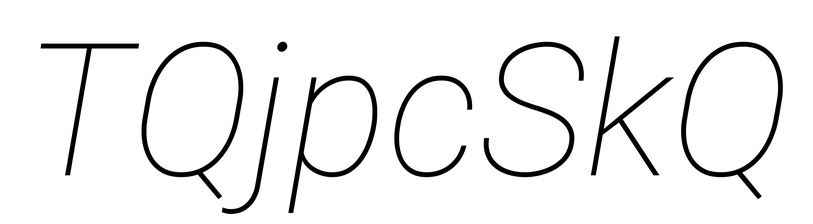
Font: Roboto-Italic_Thin_Italic